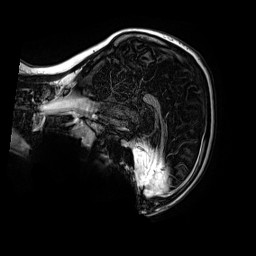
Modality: MP2RAGE
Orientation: sagittal
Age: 13
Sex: male
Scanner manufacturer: siemens
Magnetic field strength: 3 T
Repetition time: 4 s
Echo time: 0.00299 s